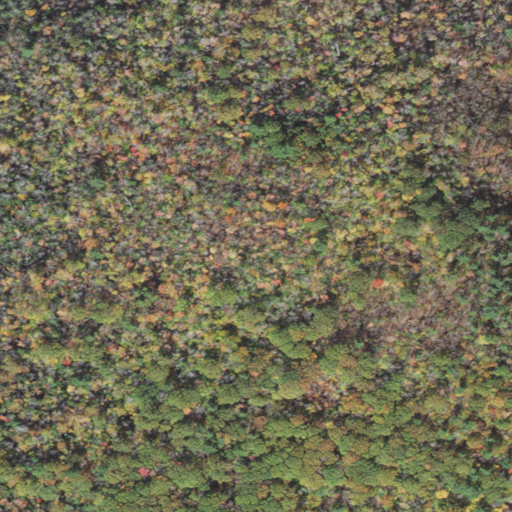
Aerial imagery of mountain in New Hampshire named Hurricane Hill containing mixed forest, deciduous forest, and evergreen forest